Question: I have a test project and created ViewController which is embedded in TabBarController. I've placed 'UISearchBar' and 'UISegmentedControl' with constraints and in portrait mode they are clickable. But when I rotate to landscape mode(iPhone) only 320 pixels of the searchBar and segmentedControl is clickable, the rest isn't. This is better explained in the figures below.
Why is this happening?
How should I "stretch" the clickable area in landscape mode?
As you can see the constraints are working fine, the components have their correct sizes.

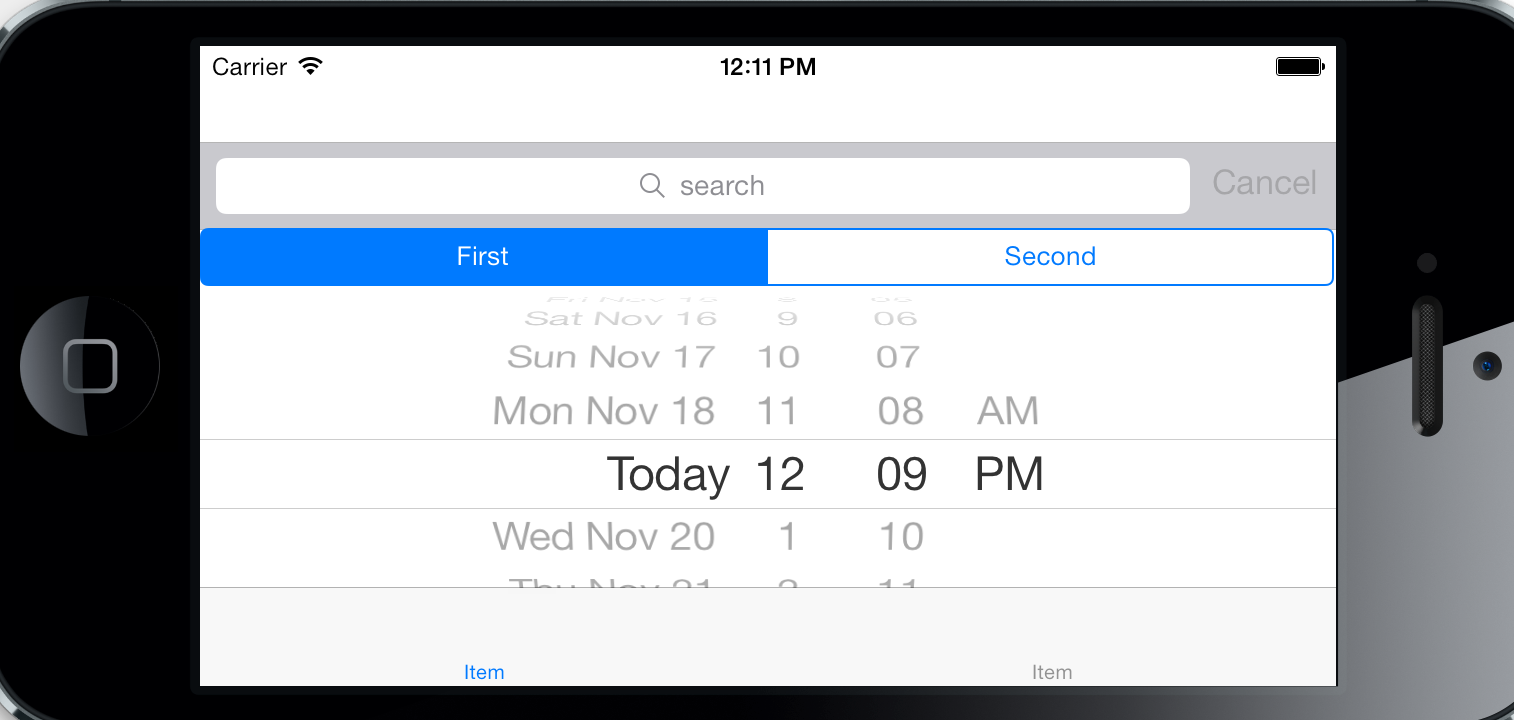
Answer: I've just put the following code in mine TabBarViewController class.
'''
- (void)viewDidLayoutSubviews
{
// fix for iOS7 bug in UITabBarController
self.selectedViewController.view.superview.frame = self.view.bounds;
}
'''